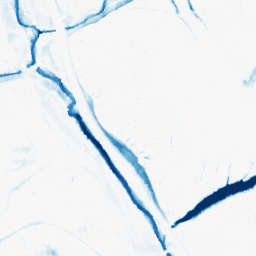
Category: morphological
Decomposition family: morphological_ellipse
Decomposition parameters: operation: closing
width: 20
height: 10
Upsampling method: quadratic
Upsampling parameters: scale: 8
Upsampling scale: 8